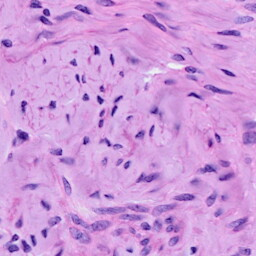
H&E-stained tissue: Cervix